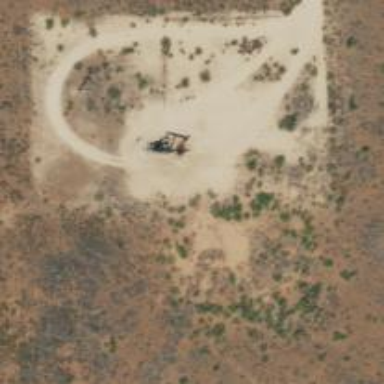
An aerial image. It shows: Petroleum well.